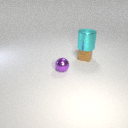
small brown rubber cube to the right of small purple metal sphere